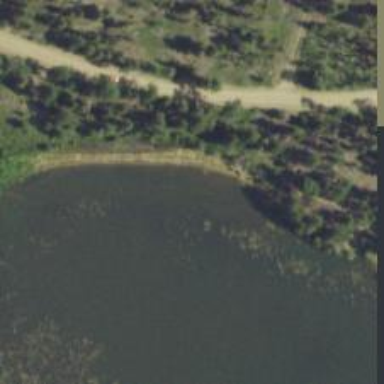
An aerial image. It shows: Picturesque lake used as emergency fire water pond.